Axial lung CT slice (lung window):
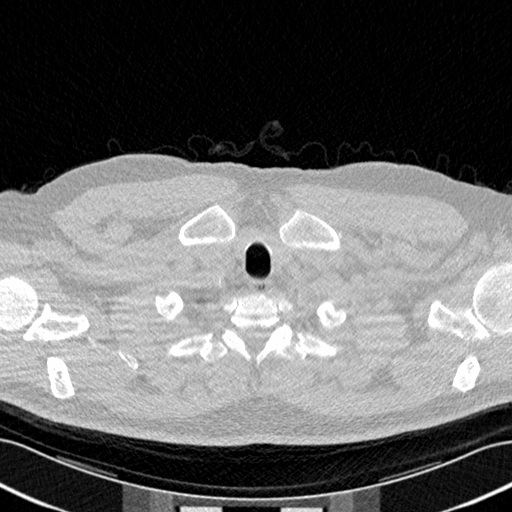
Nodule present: no